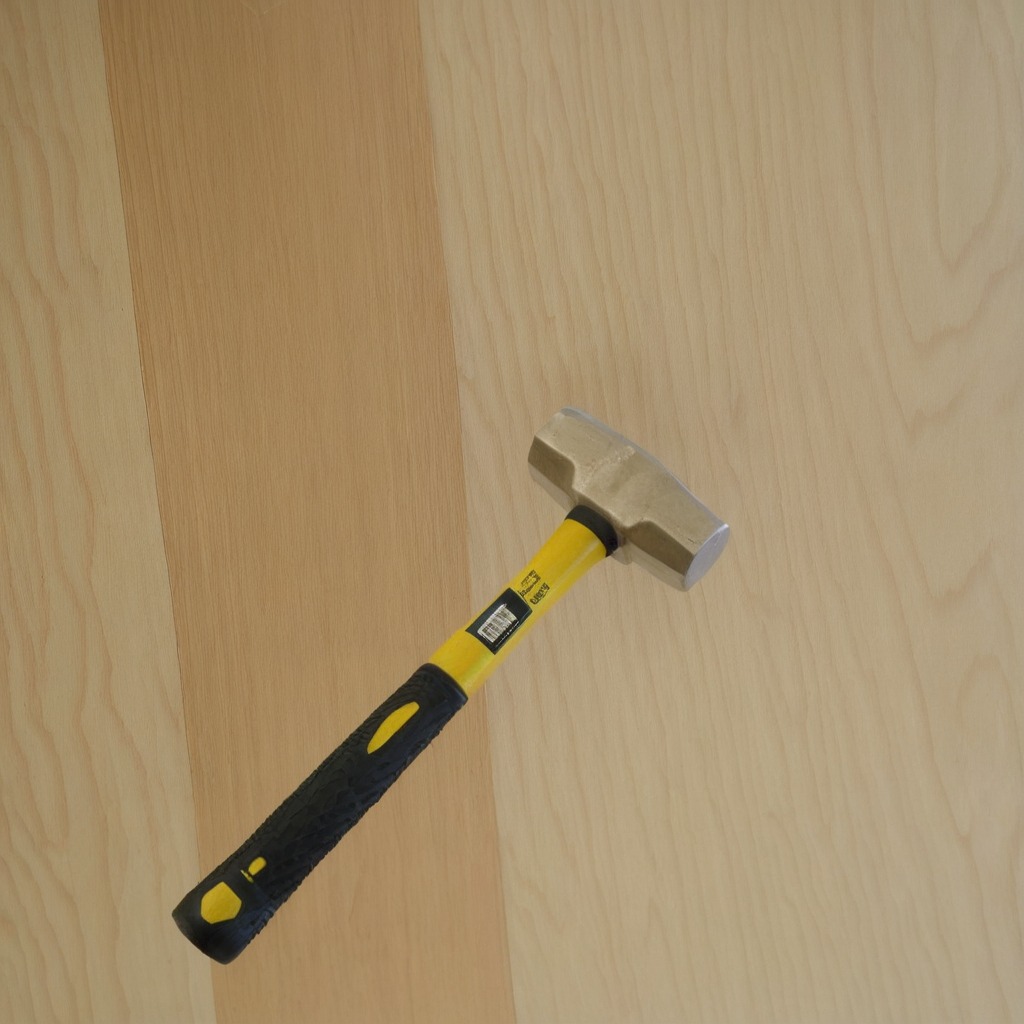
A hammer is lying on the plywood surface.